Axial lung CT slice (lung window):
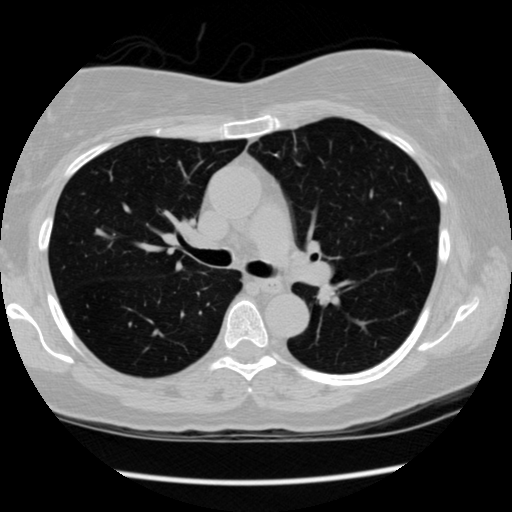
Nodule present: no